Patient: sex M, age 42
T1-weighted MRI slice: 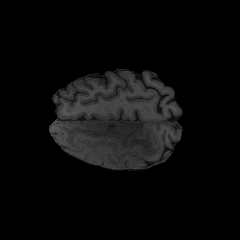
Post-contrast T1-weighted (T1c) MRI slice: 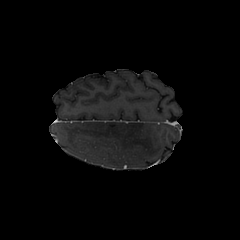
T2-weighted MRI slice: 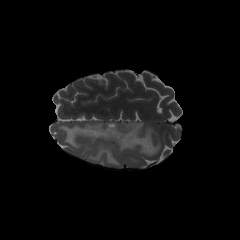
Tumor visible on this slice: yes
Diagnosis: Astrocytoma, IDH-mutant
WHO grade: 3